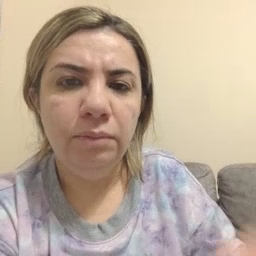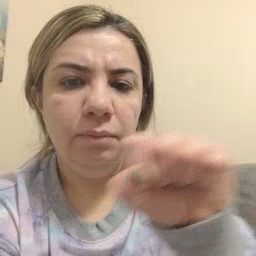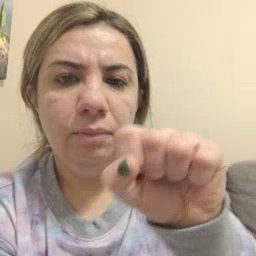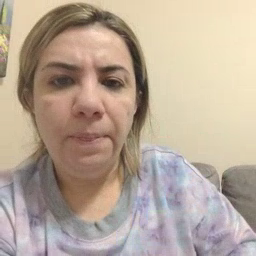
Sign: shoe